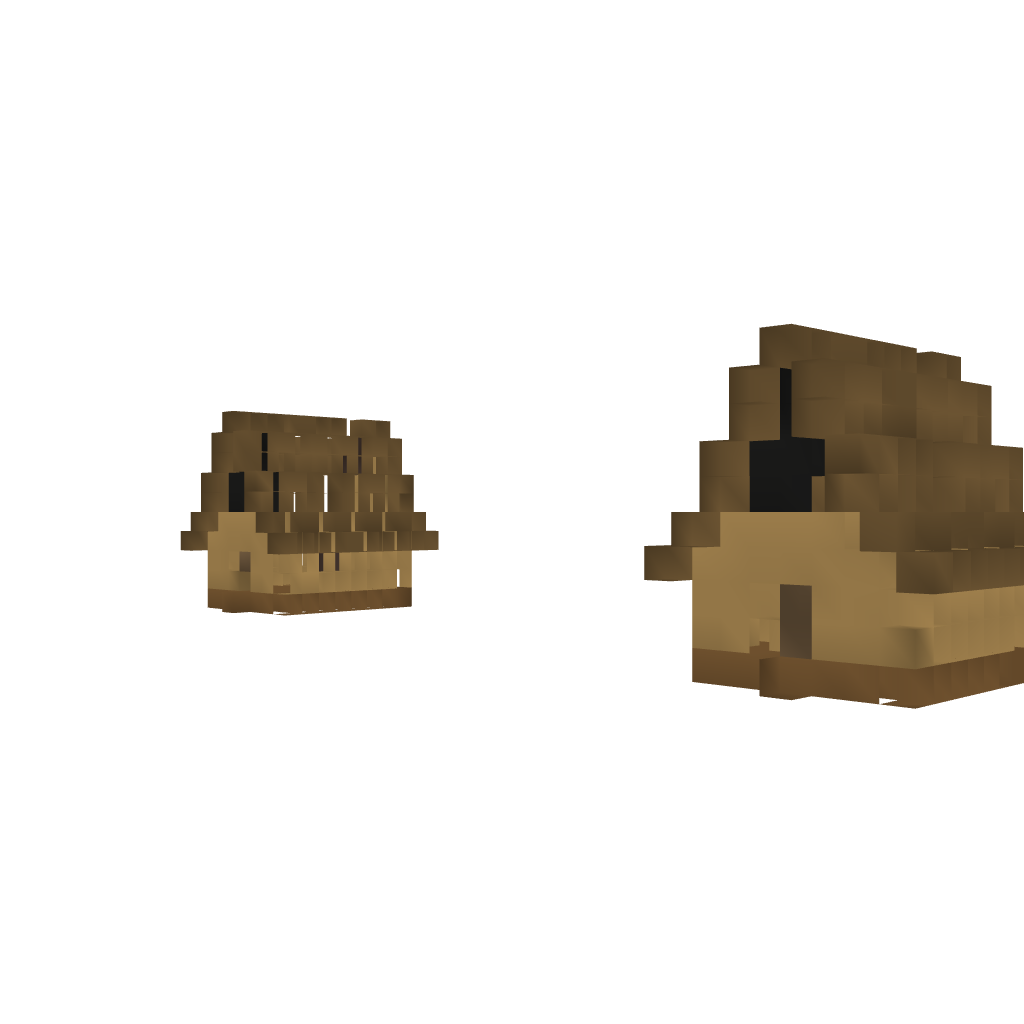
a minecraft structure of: Anti-Griefer House